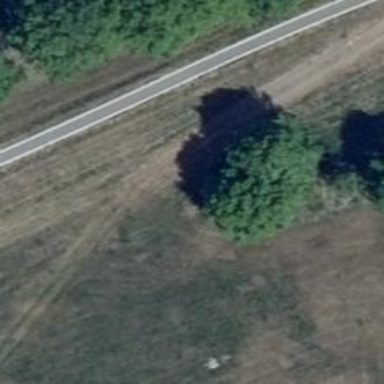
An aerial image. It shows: Deciduous tree with broadleaved leaves.